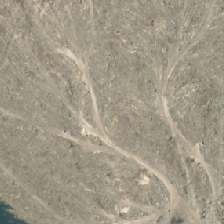
Land cover: harvested_forest